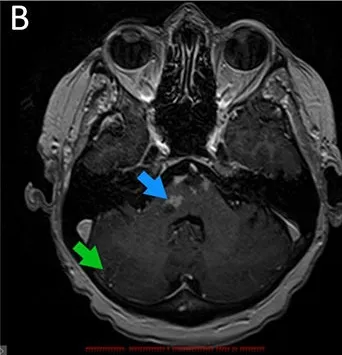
Regression of brain metastases in response to bevacizumab therapy. Bevacizumab infusions were started on September 16, 2023; (B) MRI examination was carried out on day 24 after the first dose of this drug. The reduction of the size of metastatic lumps is observed in the pons Varolii (from 19 mm x 15 mm to 13 mm x 8 mm and from 14 mm x 8 mm to 8 mm x 5 mm, blue arrow) and in the right hemisphere of the cerebellum (from 11 mm x 10 mm to 9 mm x 6 mm, green arrow). The sum of diameters of target lesions has been reduced by 32.
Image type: radiology (mri)